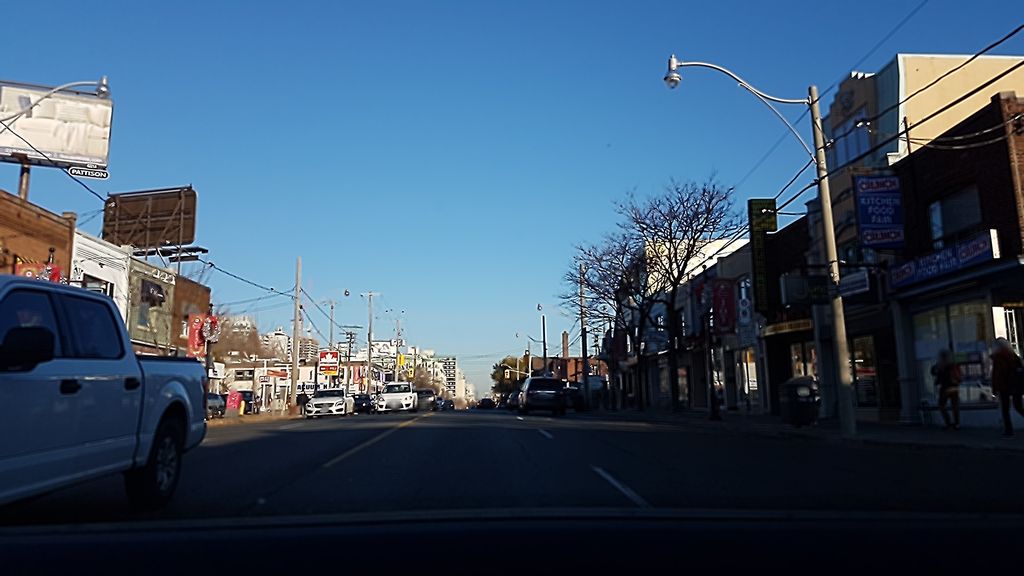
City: toronto